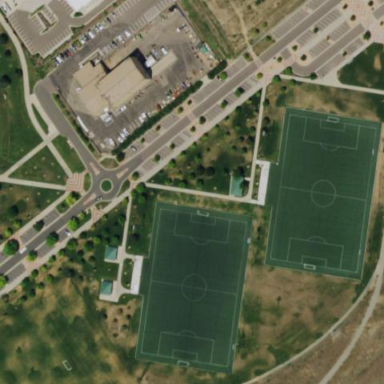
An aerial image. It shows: Soccer pitch for leisureland activities.